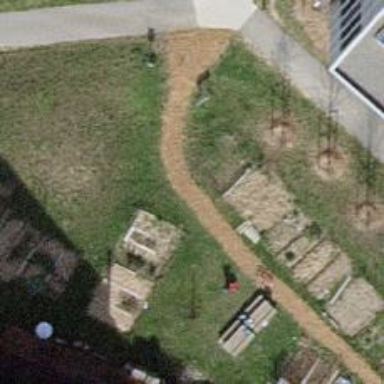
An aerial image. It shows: Unpaved path.